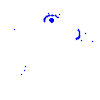
Particle: electron